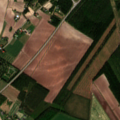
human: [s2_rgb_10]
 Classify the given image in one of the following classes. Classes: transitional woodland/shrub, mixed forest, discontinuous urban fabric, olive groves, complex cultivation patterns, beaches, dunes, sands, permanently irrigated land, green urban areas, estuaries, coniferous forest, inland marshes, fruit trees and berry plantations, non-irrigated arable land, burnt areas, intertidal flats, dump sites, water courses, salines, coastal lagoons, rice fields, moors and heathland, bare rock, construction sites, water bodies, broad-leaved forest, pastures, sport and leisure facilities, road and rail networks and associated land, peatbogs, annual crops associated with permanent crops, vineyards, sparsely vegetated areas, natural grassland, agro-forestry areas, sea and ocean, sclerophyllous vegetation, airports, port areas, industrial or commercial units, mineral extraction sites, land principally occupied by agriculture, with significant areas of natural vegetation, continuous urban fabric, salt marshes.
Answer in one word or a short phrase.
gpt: discontinuous urban fabric, non-irrigated arable land, coniferous forest, mixed forest